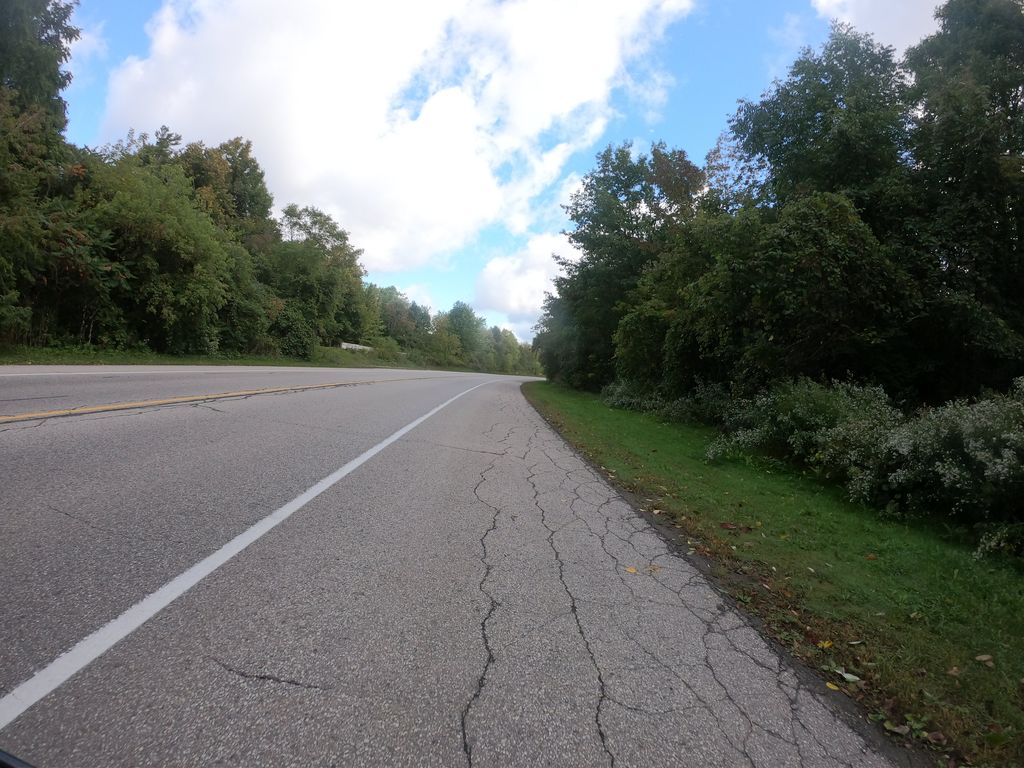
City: kitchener-waterloo